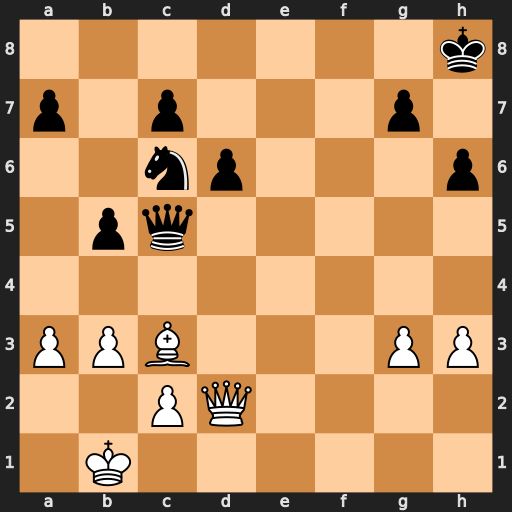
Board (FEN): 7k/p1p3p1/2np3p/1pq5/8/PPB3PP/2PQ4/1K6
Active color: w
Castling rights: -
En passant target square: -
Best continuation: Qxh6+ Kg8 Qxg7#